You are looking at a signal-to-image encoding: consecutive vibration samples arranged as the rows of a grayscale square. Based on the visible evidence, which condition applies: normal, inner_race, outer_race, ball?
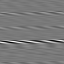
Answer: outer_race